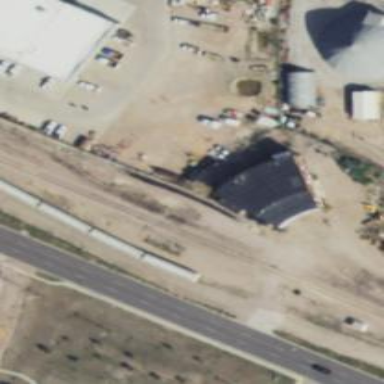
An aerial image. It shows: Railway yard in service.